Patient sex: M
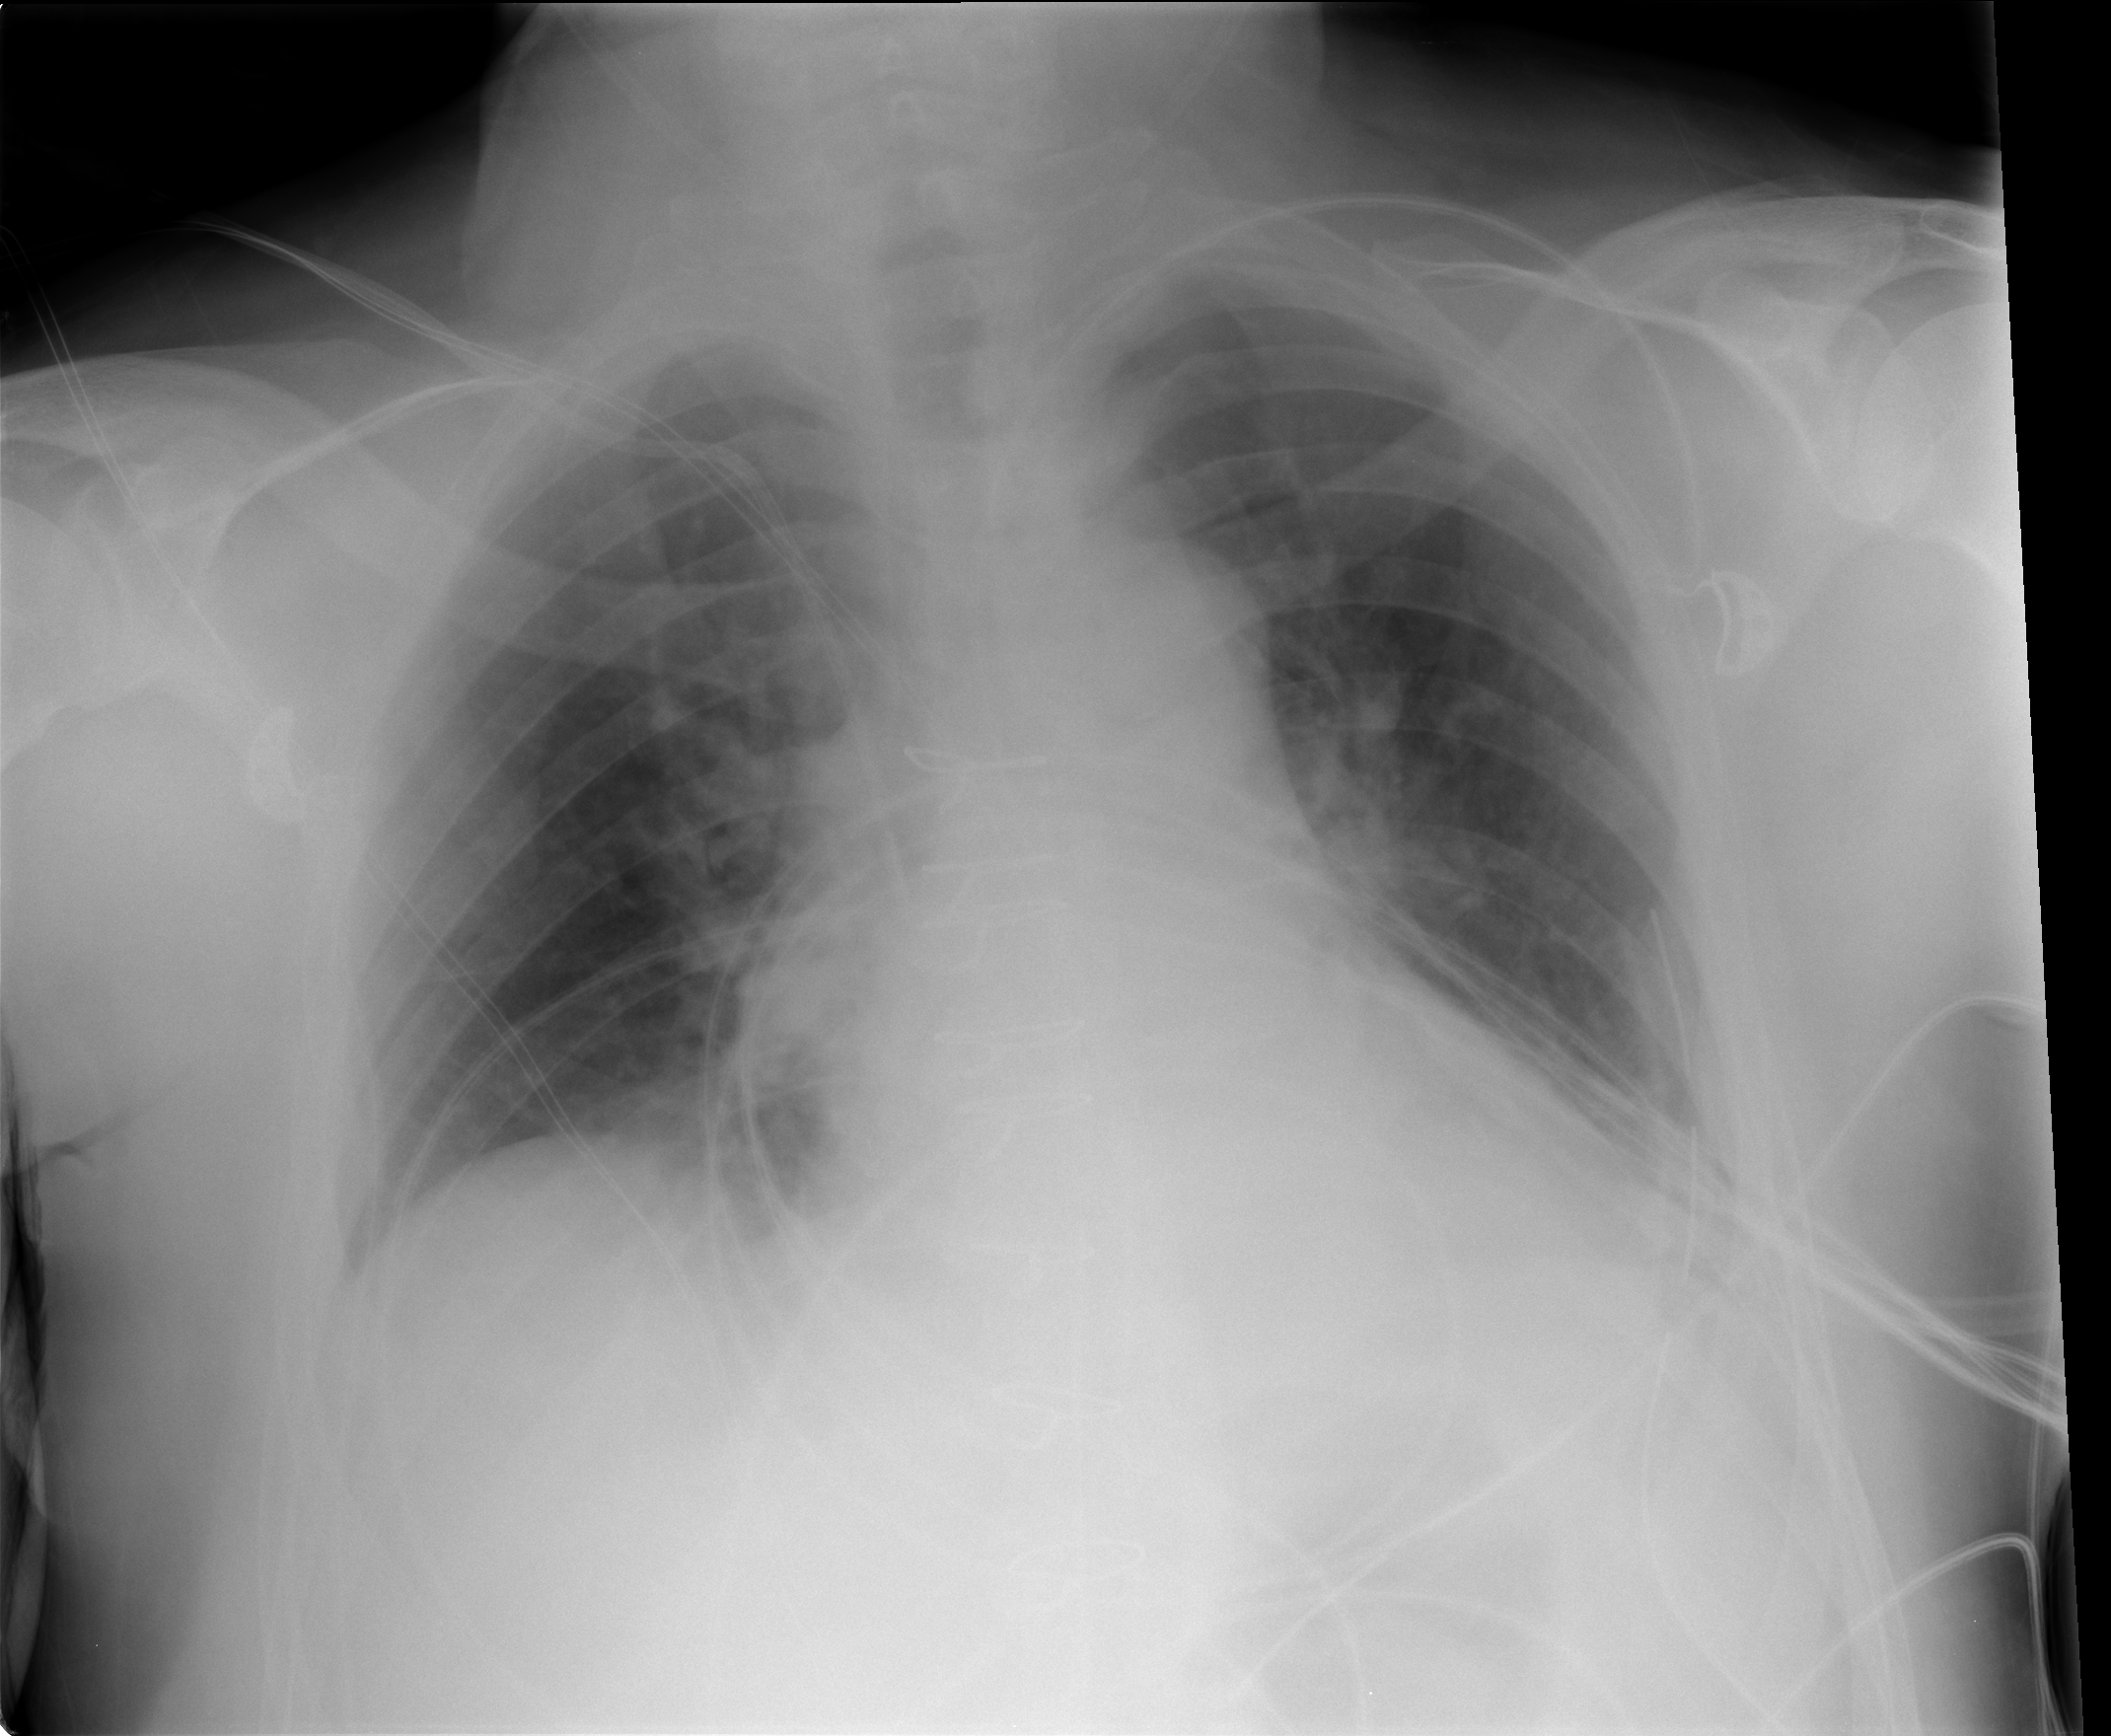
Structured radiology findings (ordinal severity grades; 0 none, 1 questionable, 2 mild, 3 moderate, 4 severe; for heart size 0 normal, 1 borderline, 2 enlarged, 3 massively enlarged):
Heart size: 2
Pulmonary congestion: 2
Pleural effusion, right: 1
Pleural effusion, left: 1
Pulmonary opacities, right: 0
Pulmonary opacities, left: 0
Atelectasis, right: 2
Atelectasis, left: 2